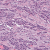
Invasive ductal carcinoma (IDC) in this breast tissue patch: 1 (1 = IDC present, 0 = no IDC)